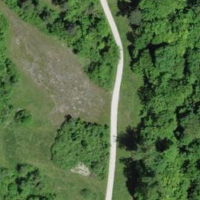
EUNIS habitat code: 45
Species observed at this site:
Veronica chamaedrys
Potentilla verna
Medicago sativa
Clematis vitalba
Euphorbia cyparissias
Dactylis glomerata